Field crop: maize
Growth stage: 1
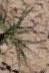
Species: salsola